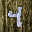
Label: 4